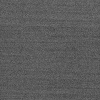
Atmospheric dust classification: dusty